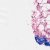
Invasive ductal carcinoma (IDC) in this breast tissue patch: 0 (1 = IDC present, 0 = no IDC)